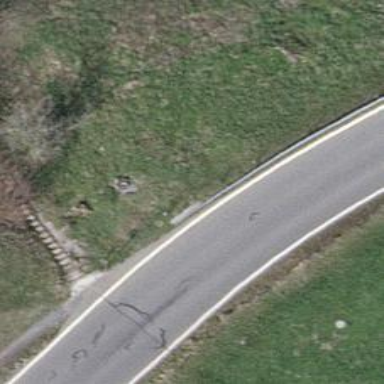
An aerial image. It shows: Set of steps on the road.